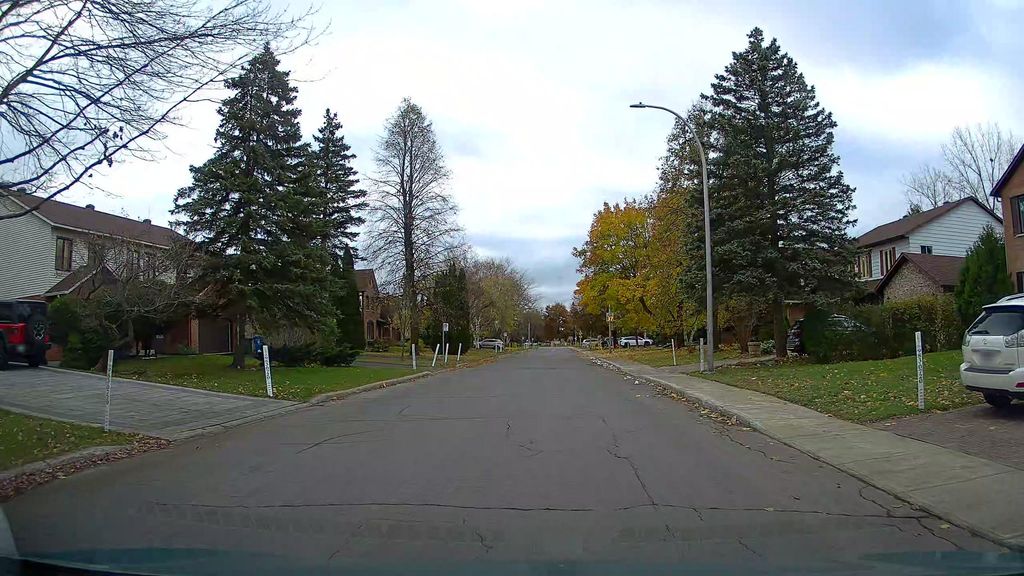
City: montreal